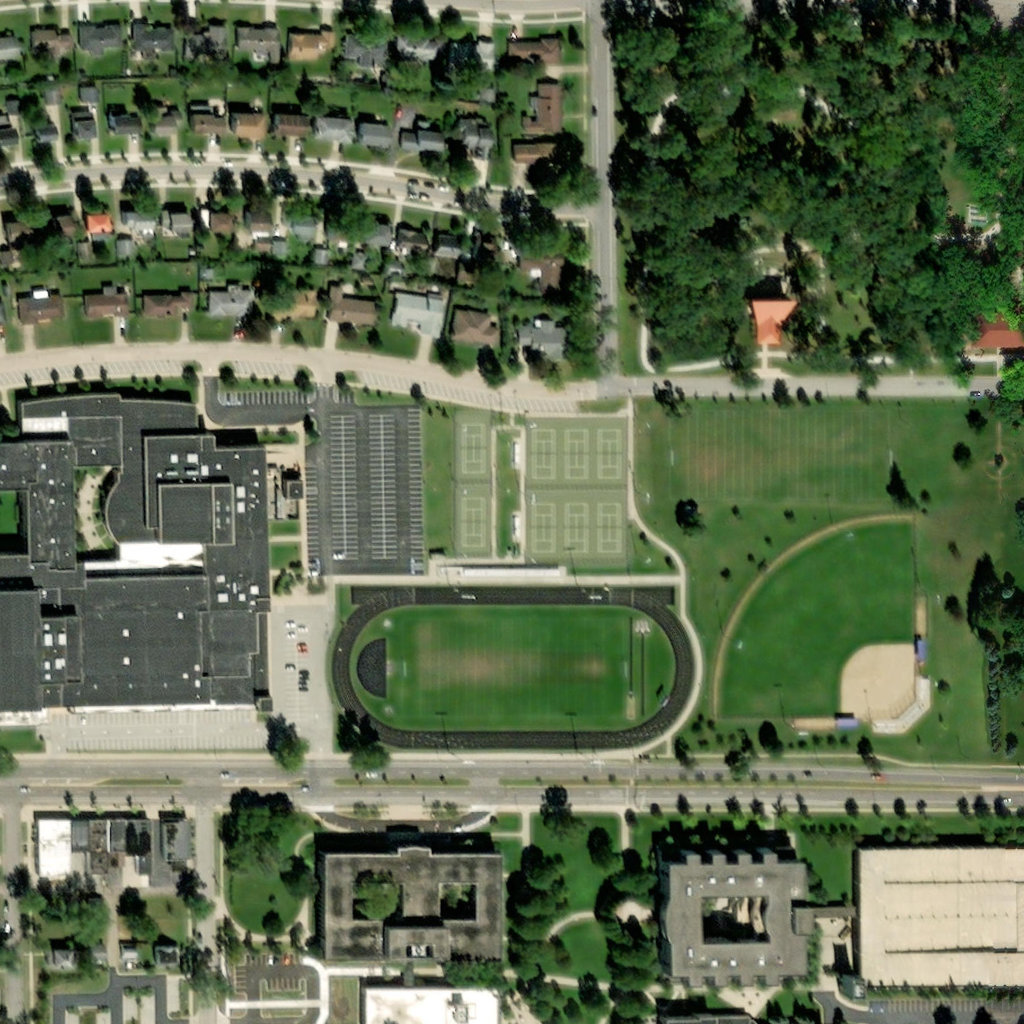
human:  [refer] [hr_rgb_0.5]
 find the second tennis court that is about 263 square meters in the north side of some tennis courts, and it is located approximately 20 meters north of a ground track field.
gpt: <box>[[45, 48, 47, 53, 0]]</box>

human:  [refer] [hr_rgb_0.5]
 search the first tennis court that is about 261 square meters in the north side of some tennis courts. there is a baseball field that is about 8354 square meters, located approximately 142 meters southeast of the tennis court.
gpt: <box>[[45, 41, 47, 46, 0]]</box>

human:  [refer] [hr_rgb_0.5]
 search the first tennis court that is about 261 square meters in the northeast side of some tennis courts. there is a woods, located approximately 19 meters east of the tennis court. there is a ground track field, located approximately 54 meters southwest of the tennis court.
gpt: <box>[[58, 42, 60, 46, 0]]</box>

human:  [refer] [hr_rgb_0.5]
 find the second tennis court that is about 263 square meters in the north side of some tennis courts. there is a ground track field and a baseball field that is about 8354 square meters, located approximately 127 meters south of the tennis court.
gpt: <box>[[45, 48, 47, 53, 0]]</box>